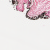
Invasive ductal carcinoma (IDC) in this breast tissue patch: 0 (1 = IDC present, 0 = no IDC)